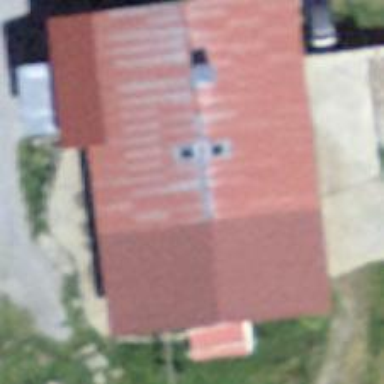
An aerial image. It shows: Farm.